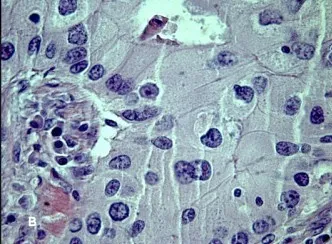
B) Histopathological study of cervical specimen showing metastatic tumor infiltration by oncocytic cells (hematoxylin and eosin stain, original magnification 400x).
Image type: pathology (h&e)